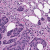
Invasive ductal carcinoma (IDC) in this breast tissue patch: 1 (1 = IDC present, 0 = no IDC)